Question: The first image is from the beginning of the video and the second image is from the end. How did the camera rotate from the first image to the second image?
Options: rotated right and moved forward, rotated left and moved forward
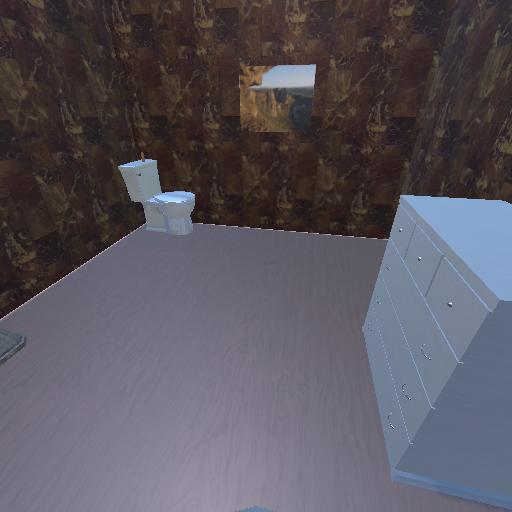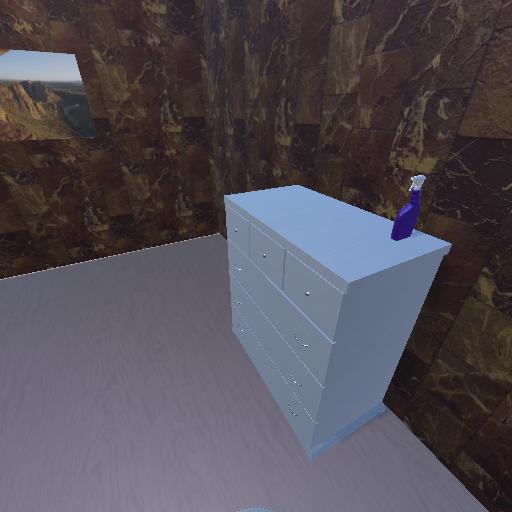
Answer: rotated right and moved forward